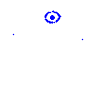
Particle: electron